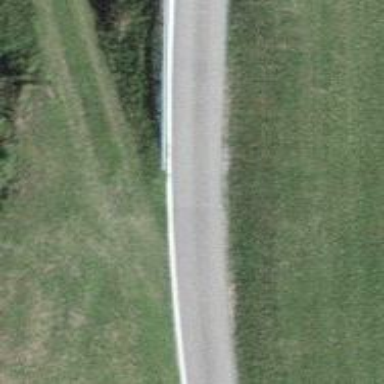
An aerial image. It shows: Grass track with Grade 4 tracktype.